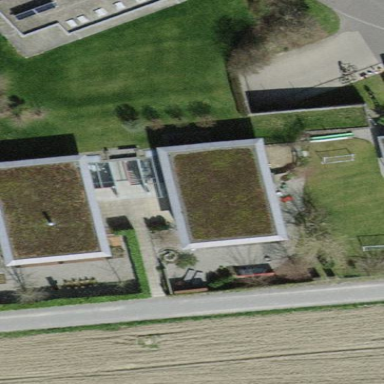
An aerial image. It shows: House with flat roof.